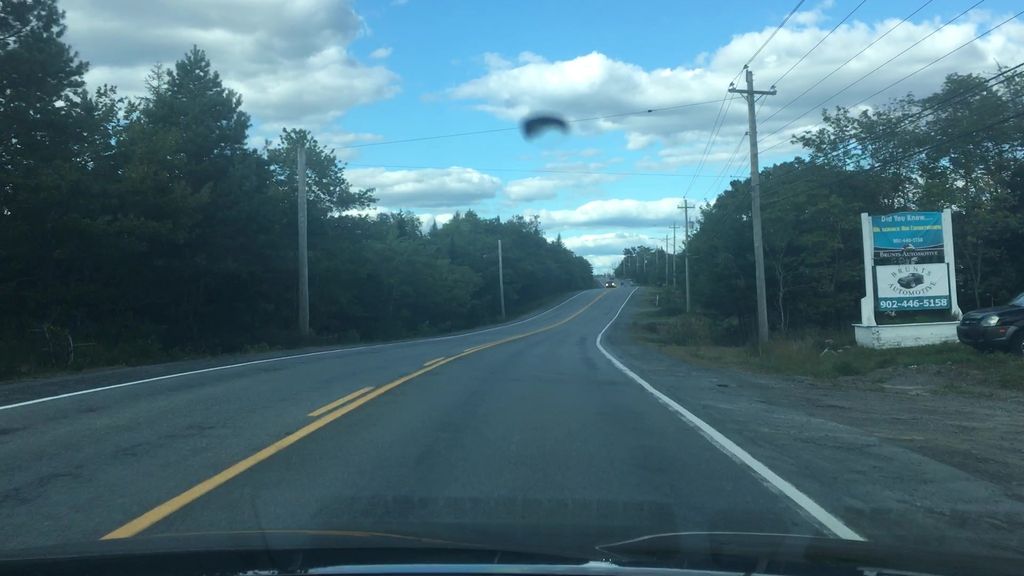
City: halifax